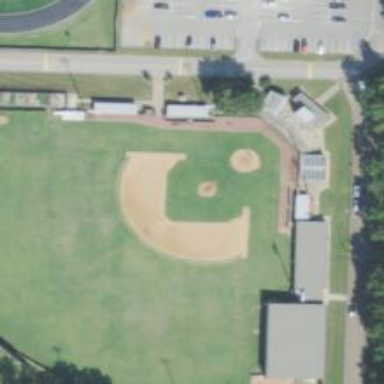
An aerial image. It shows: Baseball pitch for leisure and sports activities.